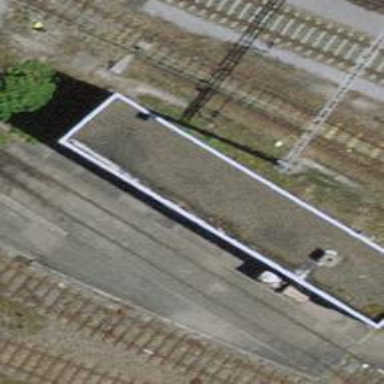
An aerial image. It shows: Transportation building.